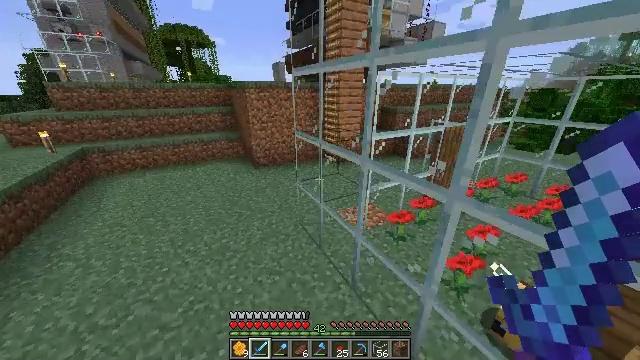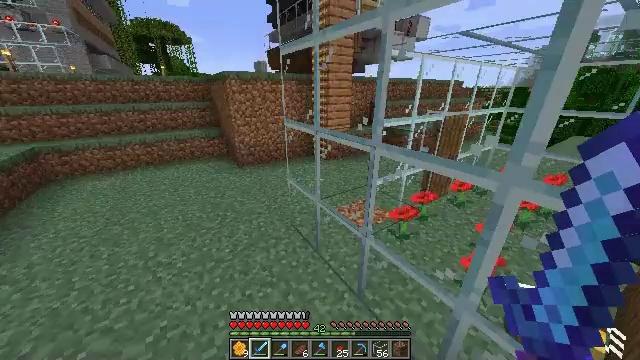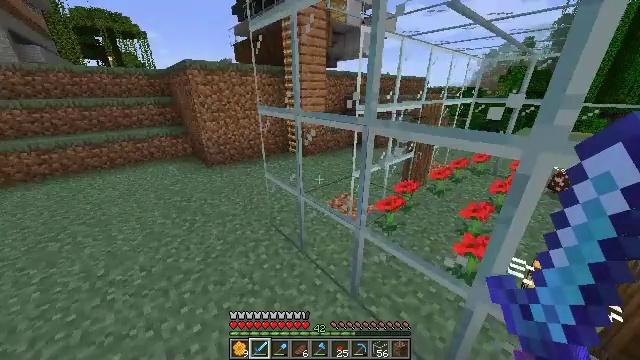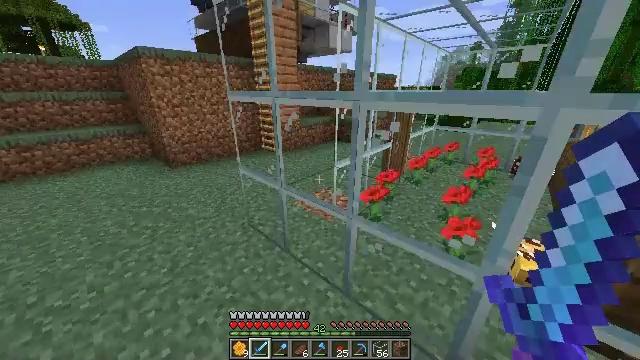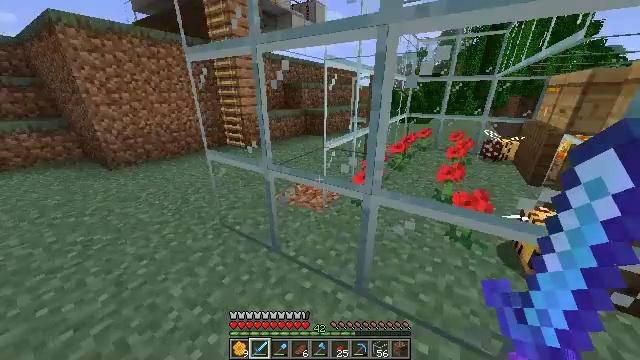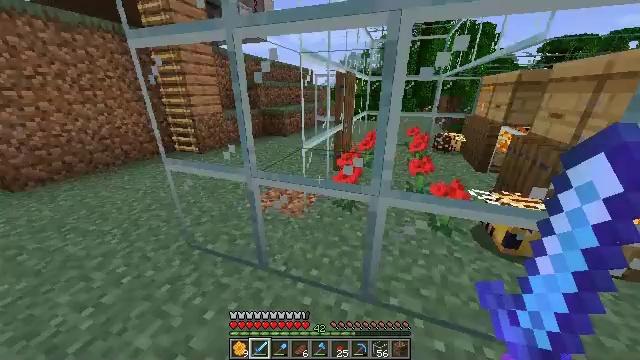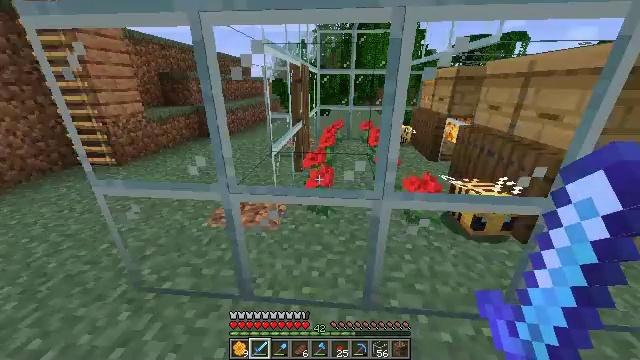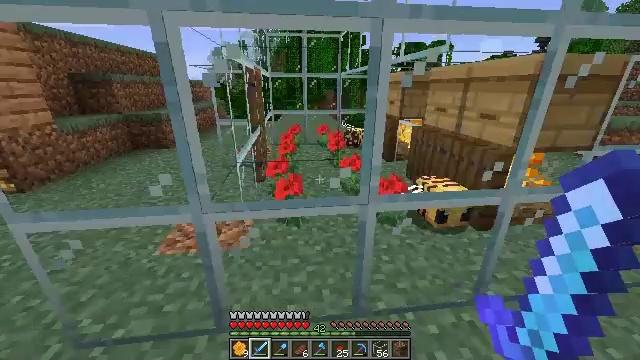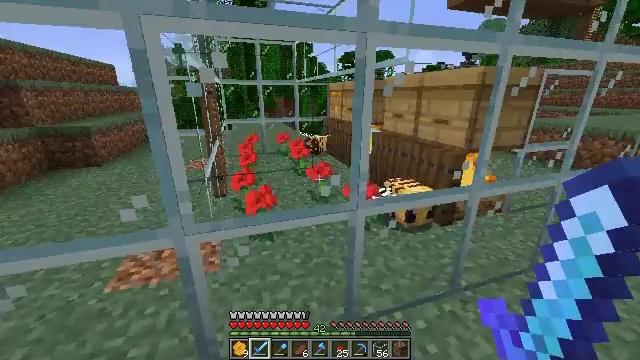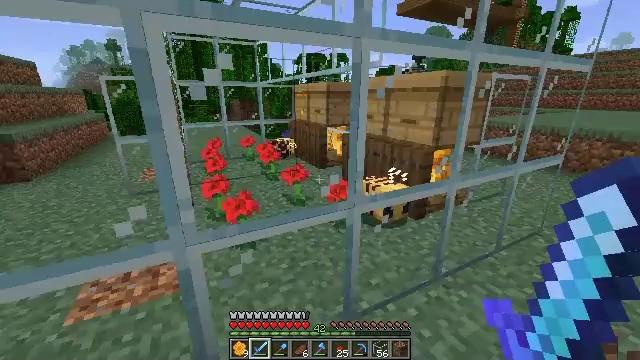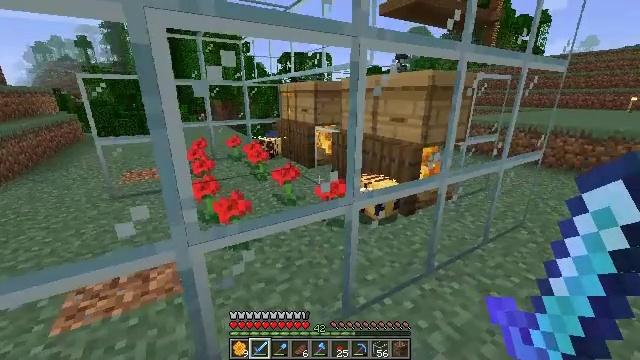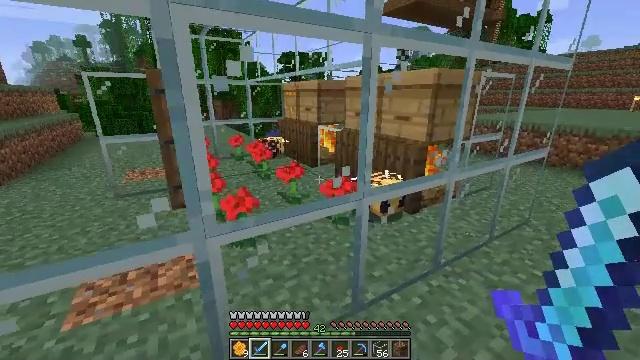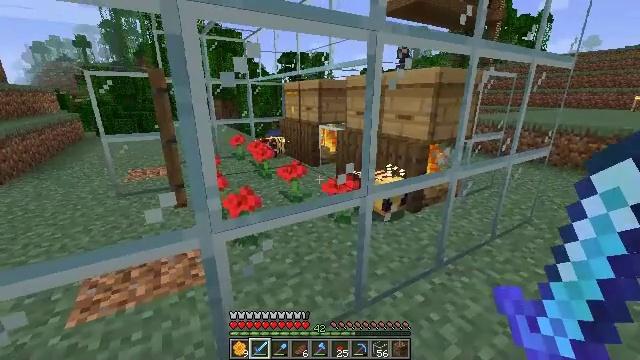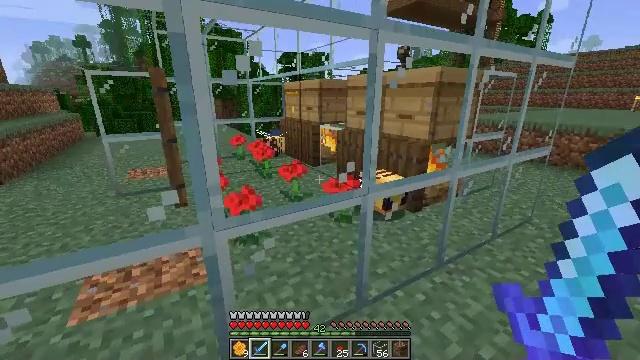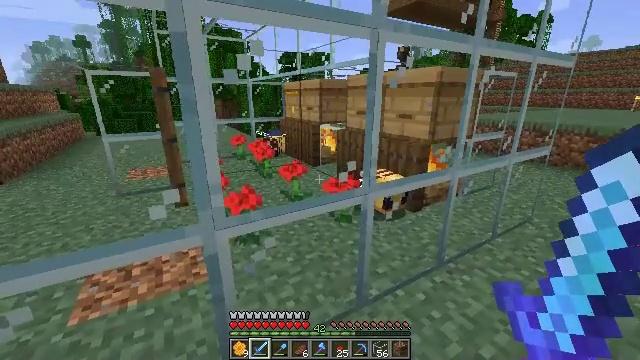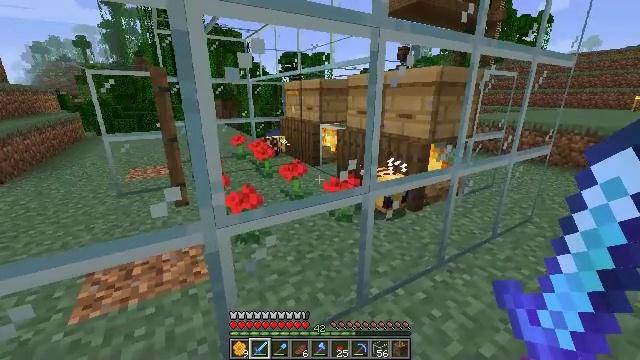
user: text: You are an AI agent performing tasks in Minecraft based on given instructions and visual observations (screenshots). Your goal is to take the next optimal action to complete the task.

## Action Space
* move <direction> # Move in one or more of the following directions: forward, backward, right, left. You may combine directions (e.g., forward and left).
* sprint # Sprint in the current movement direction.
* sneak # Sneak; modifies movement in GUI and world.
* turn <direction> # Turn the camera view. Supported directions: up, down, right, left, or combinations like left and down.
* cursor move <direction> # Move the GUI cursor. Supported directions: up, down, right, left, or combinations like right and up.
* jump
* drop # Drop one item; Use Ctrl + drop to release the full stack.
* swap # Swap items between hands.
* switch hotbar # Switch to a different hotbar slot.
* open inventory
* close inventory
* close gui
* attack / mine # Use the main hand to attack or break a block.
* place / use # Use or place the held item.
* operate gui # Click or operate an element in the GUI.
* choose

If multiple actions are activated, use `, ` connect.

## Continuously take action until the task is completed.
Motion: motion action
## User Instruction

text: Destroy the beehive to relocate it.
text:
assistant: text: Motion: move forward, turn right
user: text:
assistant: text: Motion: move forward and move left, turn right
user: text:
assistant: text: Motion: move forward and move left, turn right
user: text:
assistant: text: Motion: move forward and move left, turn right
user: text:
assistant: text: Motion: move left, turn right
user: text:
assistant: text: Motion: move left, turn right
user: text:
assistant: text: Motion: move left, turn right and up
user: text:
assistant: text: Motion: move left, turn right and up
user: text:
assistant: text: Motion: turn right
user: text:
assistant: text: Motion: turn right
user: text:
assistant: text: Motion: no_op
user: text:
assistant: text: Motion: no_op
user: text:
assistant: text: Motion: no_op
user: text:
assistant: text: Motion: no_op
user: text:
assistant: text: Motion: no_op
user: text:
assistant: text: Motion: no_op
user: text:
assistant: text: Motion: no_op
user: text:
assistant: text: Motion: no_op
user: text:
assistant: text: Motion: no_op
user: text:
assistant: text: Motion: no_op
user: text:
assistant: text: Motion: no_op
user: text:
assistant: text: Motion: no_op
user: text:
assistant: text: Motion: no_op
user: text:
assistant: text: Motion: no_op
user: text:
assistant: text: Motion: no_op
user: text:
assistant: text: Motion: no_op
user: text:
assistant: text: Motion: no_op
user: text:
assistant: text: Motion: no_op
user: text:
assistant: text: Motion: turn left
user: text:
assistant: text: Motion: turn right